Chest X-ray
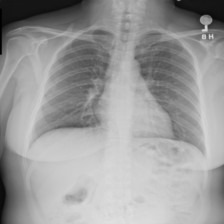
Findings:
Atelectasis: negative
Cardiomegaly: negative
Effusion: negative
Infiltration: negative
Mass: negative
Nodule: negative
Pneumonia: negative
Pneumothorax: negative
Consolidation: negative
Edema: negative
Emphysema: negative
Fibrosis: negative
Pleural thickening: negative
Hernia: negative